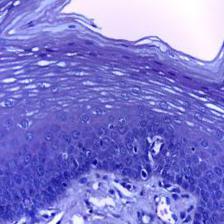
Diagnosis: Normal